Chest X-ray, AP view. Patient: 39 years old, sex F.
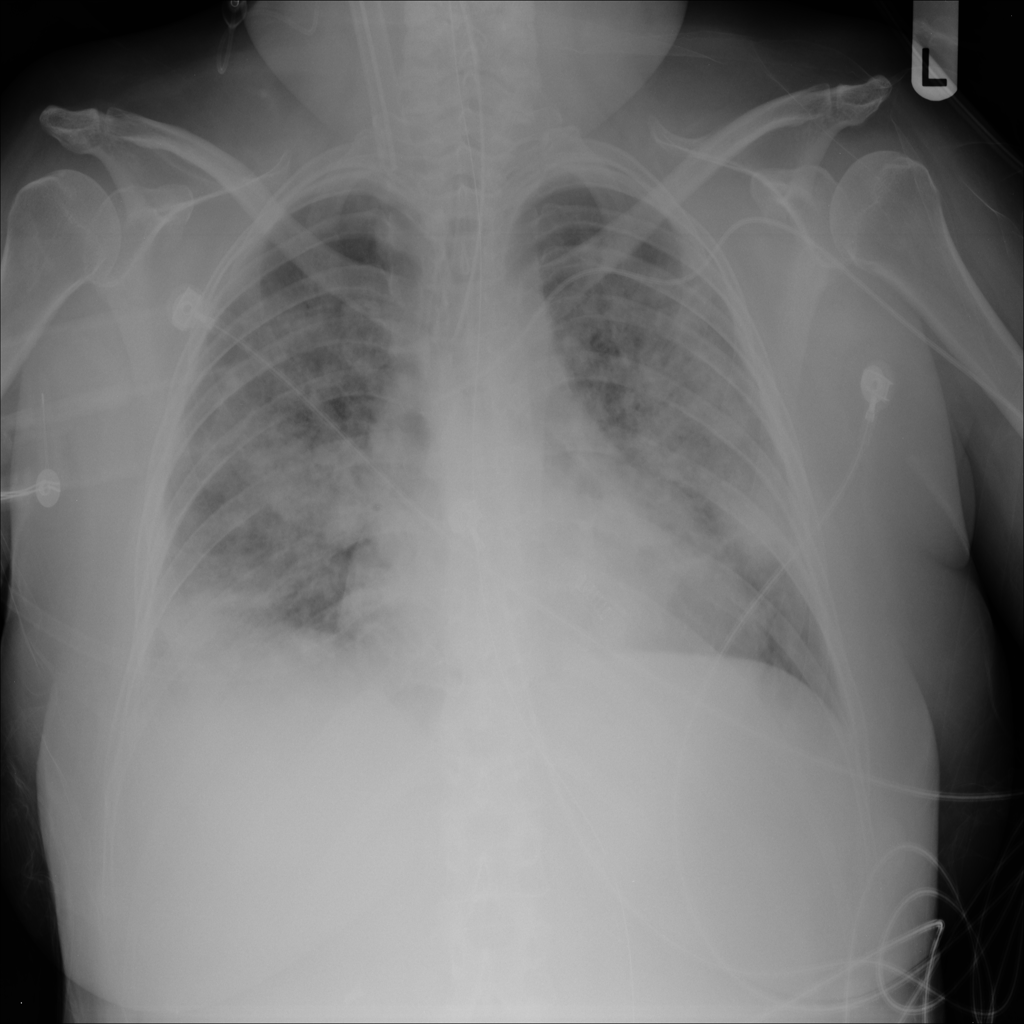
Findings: Infiltration, Mass